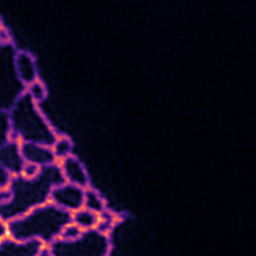
Label: Super-resolution ER image